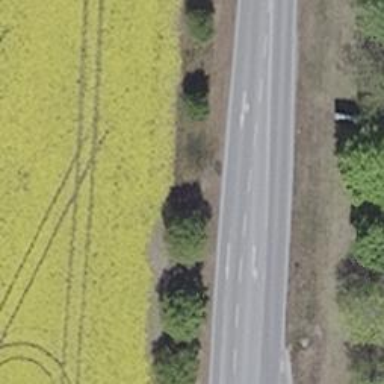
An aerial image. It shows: Secondary road with asphalt surface.